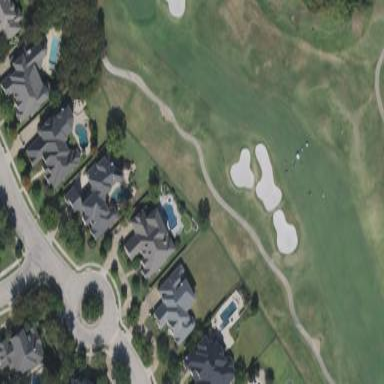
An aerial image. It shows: Grassy area designated as golf fairway.